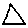
Label: triangle